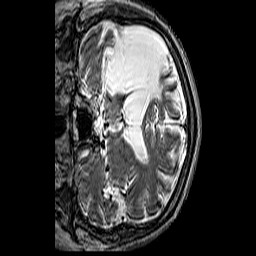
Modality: T2w
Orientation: coronal
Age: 52
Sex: male
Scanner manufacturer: siemens
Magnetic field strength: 3 T
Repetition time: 3.2 s
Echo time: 0.212 s